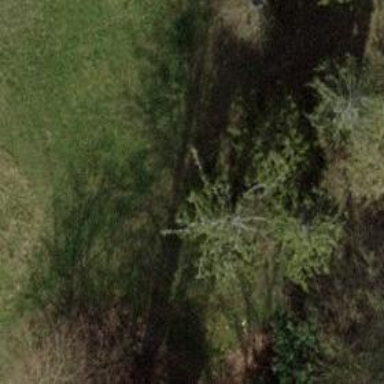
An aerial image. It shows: Evergreen tree with needle-leaved leaves.